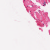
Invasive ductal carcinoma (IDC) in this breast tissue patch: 0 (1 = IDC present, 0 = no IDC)